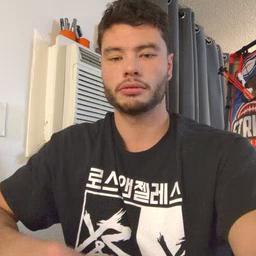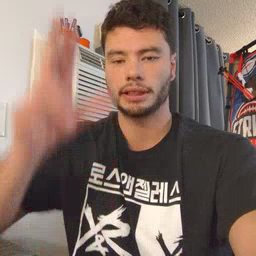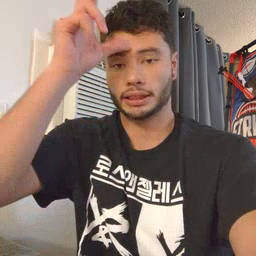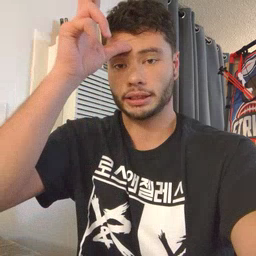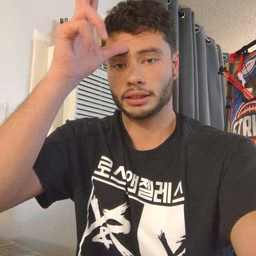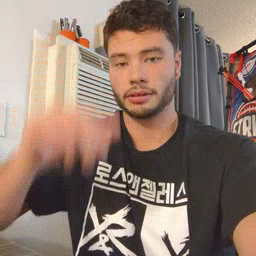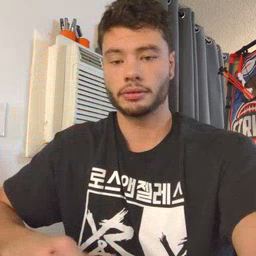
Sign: hen